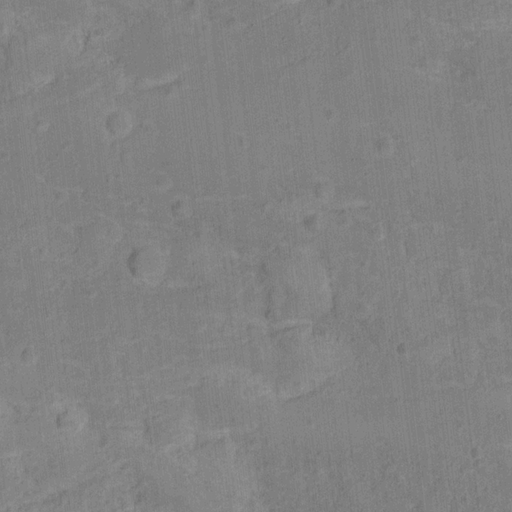
Classes present: Background